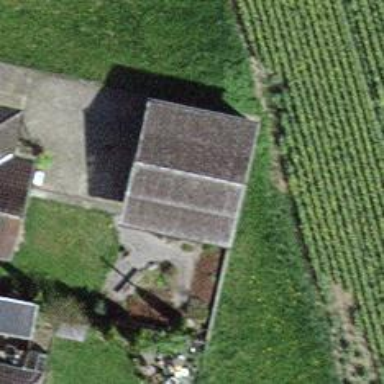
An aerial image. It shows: Garage.